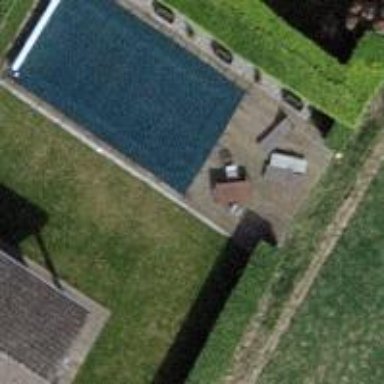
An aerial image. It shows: Swimming pool located in leisure land.